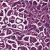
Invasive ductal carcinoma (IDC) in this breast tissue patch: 1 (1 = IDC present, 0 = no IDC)